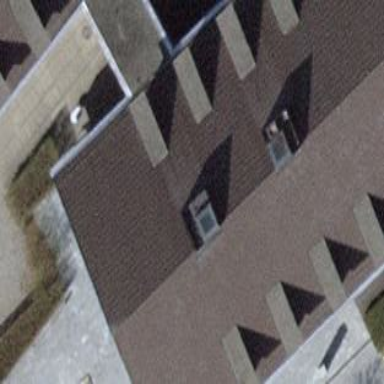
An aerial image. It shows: Building that serves as nursing home.